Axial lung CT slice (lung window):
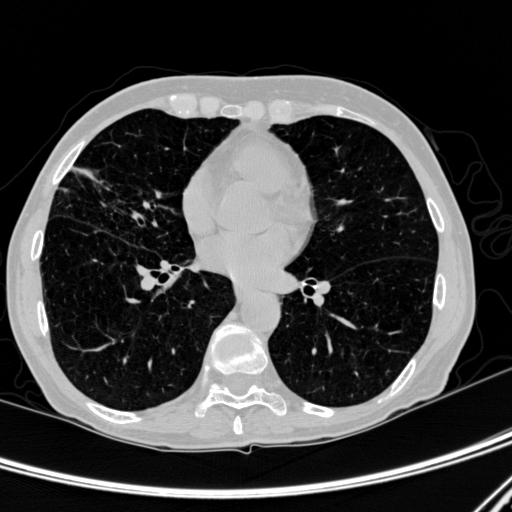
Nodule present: no